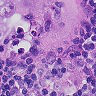
Metastatic tissue present: yes